Question: I have database structure like one shown in following image. My table name is compare_analytics

I know how to check a single value against multiple columns. Example like one below:
'''
SELECT * FROM 'compare_analytics' WHERE '1MB20D-060' IN (igbt1,igbt2,igbt3)
'''
I want to check multiple columns against multiple values. Like, I want to select all rows in which 'IRG4BC30FD' and 'IRG4BC30FD' are present their position in row doesn't matter. They can be in , or on any of the column.
Query should select rows with id 4,5, and 6 ideally because these values are present in these rows.
I am looking for a query without 'OR' clause, I know that can be achieved with 'OR' clause, but there should be some shorter way to do this.
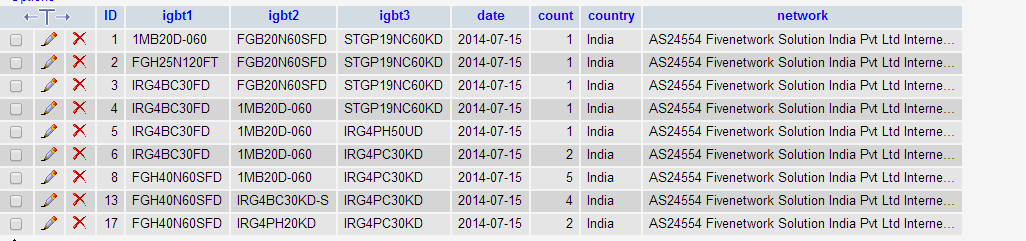
Answer: '''
DROP TABLE IF EXISTS compare_analytics;
CREATE TABLE compare_analytics
(igbt VARCHAR(20) NOT NULL
,type INT NOT NULL
,PRIMARY KEY(igbt,type)
);
INSERT INTO compare_analytics VALUES
('1MB20D-040',1),
('1MB20D-050',2),
('1MB20D-060',3);
SELECT *
FROM compare_analytics
WHERE igbt IN ('1MB20D-040','1MB20D-060');
+------------+------+
| igbt | type |
+------------+------+
| 1MB20D-040 | 1 |
| 1MB20D-060 | 3 |
+------------+------+
'''